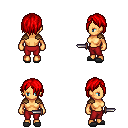
a pixel art fantasy rpg character, female body template, human, tanned skin, leather shoulder armor, red pants, red bangs hairstyle, gray slippers, dagger, four views (front, back, left, right), 2x2 character sprite sheet, small pixel art, hard edges, no anti-aliasing